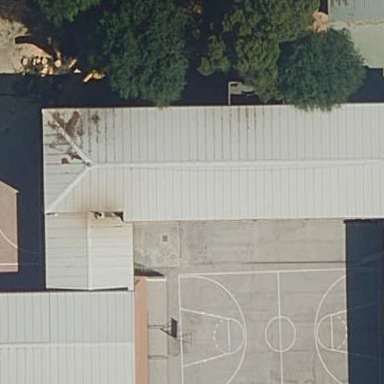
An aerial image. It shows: School building.